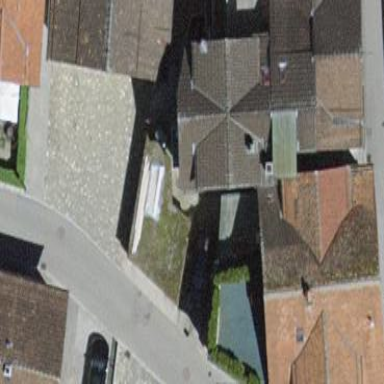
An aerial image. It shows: Building that houses bar.